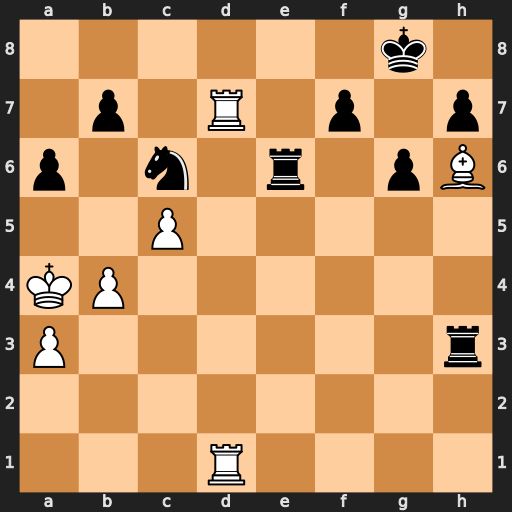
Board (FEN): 6k1/1p1R1p1p/p1n1r1pB/2P5/KP6/P6r/8/3R4
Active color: w
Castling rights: -
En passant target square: -
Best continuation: Rd8+ Nxd8 Rxd8+ Re8 Rxe8#